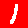
Digit: 1